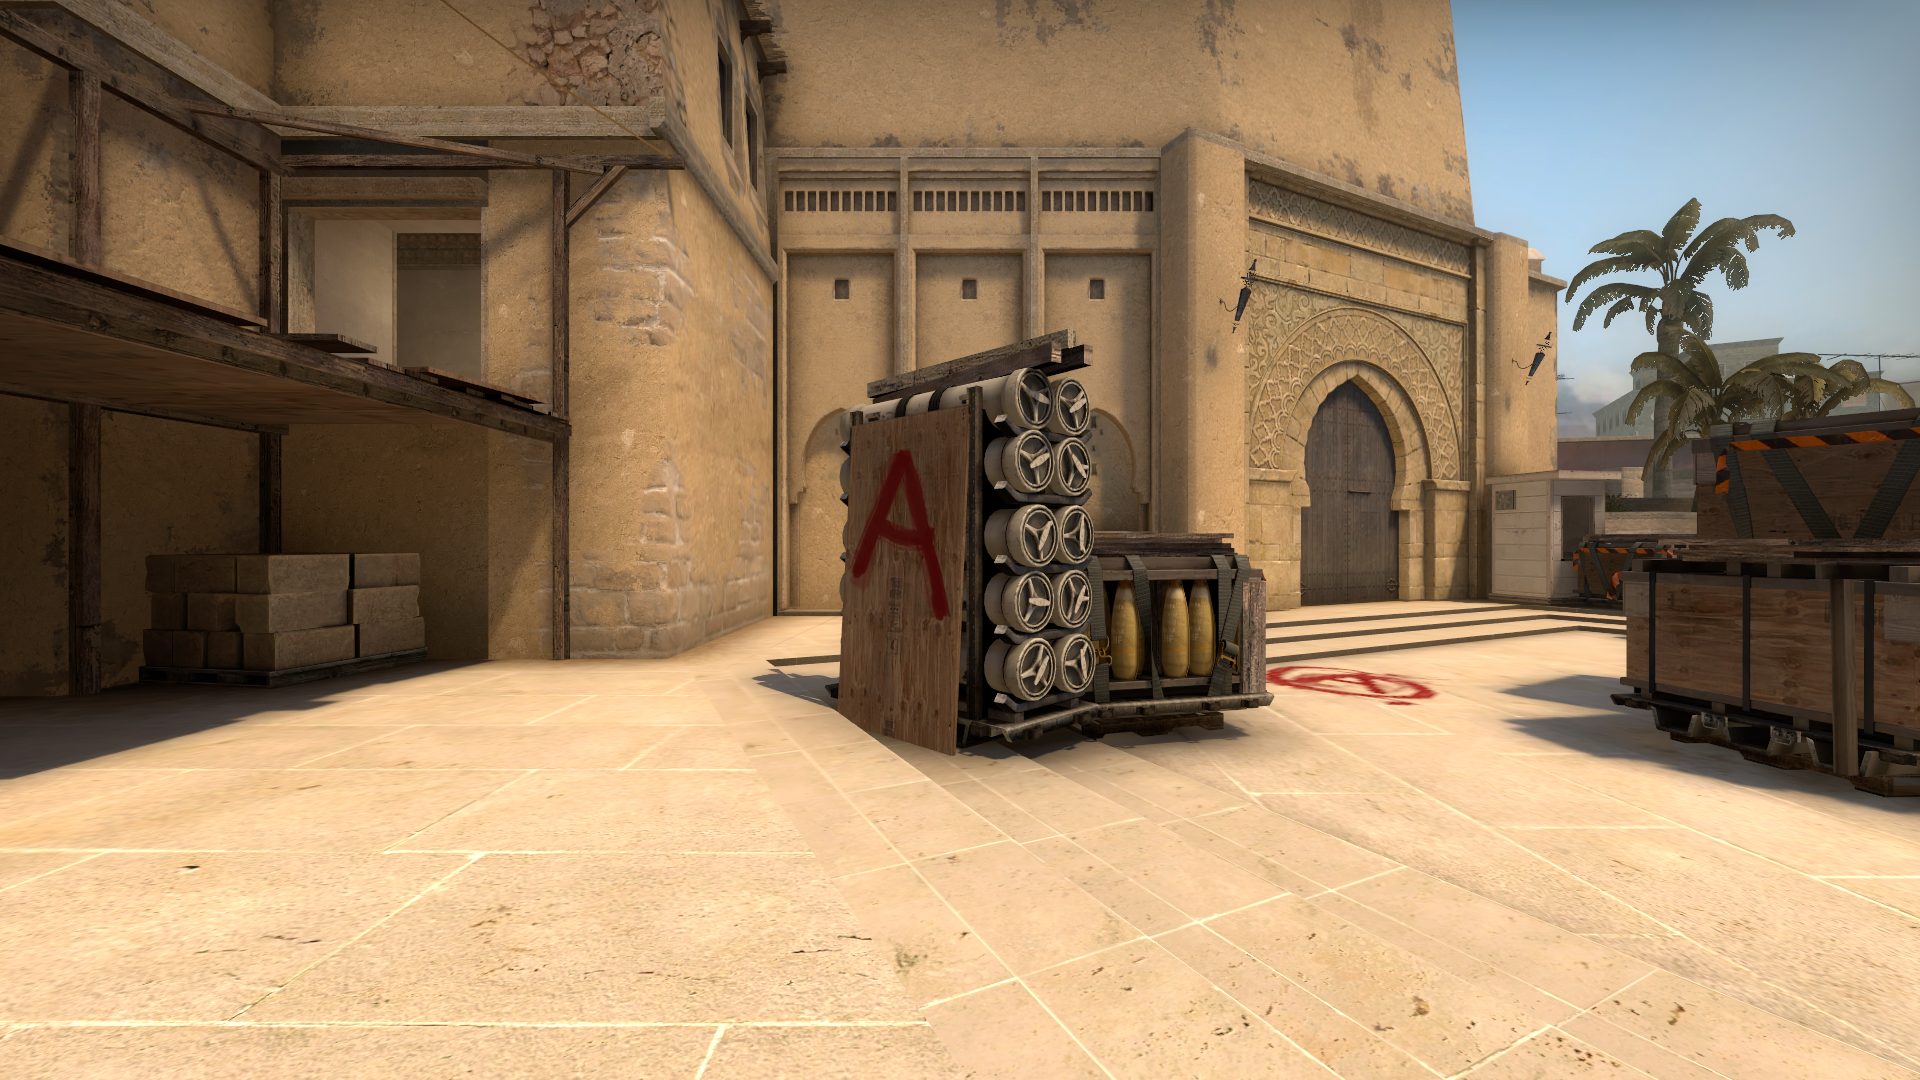
Map: de_mirage